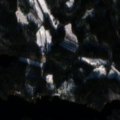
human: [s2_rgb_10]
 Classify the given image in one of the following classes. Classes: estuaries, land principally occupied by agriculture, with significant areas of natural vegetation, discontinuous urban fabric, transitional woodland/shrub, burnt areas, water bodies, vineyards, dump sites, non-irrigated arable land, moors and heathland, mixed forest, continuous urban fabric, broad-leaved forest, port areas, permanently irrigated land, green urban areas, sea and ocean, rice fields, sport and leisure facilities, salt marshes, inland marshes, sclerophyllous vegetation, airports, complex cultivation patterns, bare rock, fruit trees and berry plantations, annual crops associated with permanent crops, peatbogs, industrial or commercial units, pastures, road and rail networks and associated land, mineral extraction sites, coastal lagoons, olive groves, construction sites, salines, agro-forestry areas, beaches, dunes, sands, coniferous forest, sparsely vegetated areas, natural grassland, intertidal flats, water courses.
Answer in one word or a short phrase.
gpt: land principally occupied by agriculture, with significant areas of natural vegetation, coniferous forest, mixed forest, water bodies